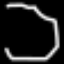
Label: octagon